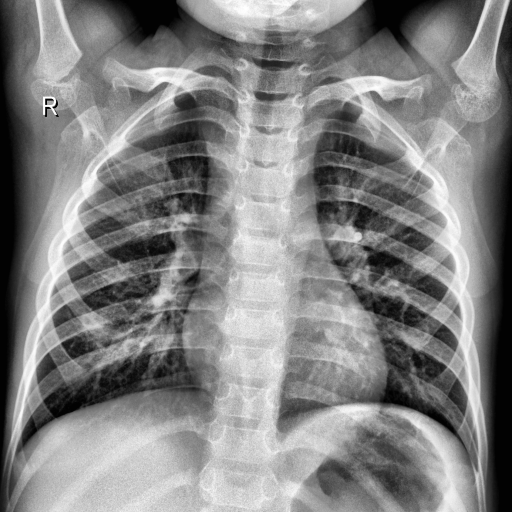
Finding: NORMAL